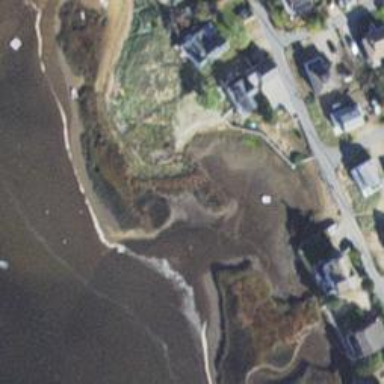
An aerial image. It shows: The image shows tidal environment.